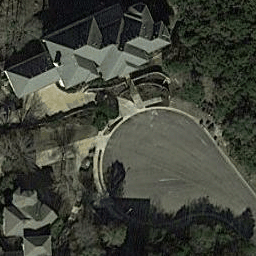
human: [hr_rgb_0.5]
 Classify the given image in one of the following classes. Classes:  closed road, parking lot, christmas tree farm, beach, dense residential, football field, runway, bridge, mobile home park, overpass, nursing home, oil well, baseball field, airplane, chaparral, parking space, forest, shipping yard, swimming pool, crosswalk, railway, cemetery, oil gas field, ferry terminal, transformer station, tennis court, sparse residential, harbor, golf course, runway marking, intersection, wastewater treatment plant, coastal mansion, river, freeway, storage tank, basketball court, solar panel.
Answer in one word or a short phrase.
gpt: closed road